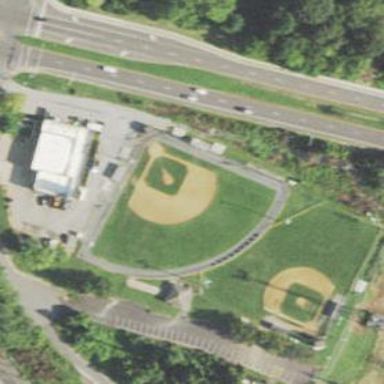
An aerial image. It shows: Baseball pitch for leisure land.